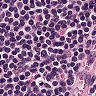
Metastatic tissue present: no